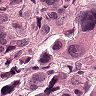
Metastatic tissue present: yes